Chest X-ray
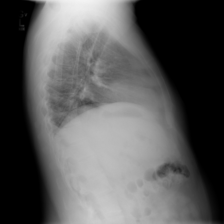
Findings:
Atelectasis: negative
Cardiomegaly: negative
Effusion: negative
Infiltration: negative
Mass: negative
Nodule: negative
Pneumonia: negative
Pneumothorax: negative
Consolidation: negative
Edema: negative
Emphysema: negative
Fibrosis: negative
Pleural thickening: negative
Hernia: negative